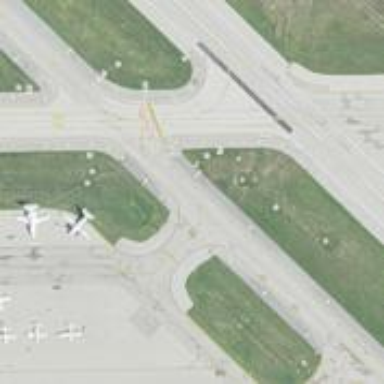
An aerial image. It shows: View of taxiway at the airport.